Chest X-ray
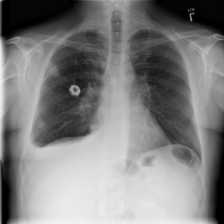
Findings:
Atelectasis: negative
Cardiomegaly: negative
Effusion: positive
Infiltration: negative
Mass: negative
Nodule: negative
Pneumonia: negative
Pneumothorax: negative
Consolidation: negative
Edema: negative
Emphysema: negative
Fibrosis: negative
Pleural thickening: negative
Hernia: negative